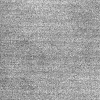
Atmospheric dust classification: dusty